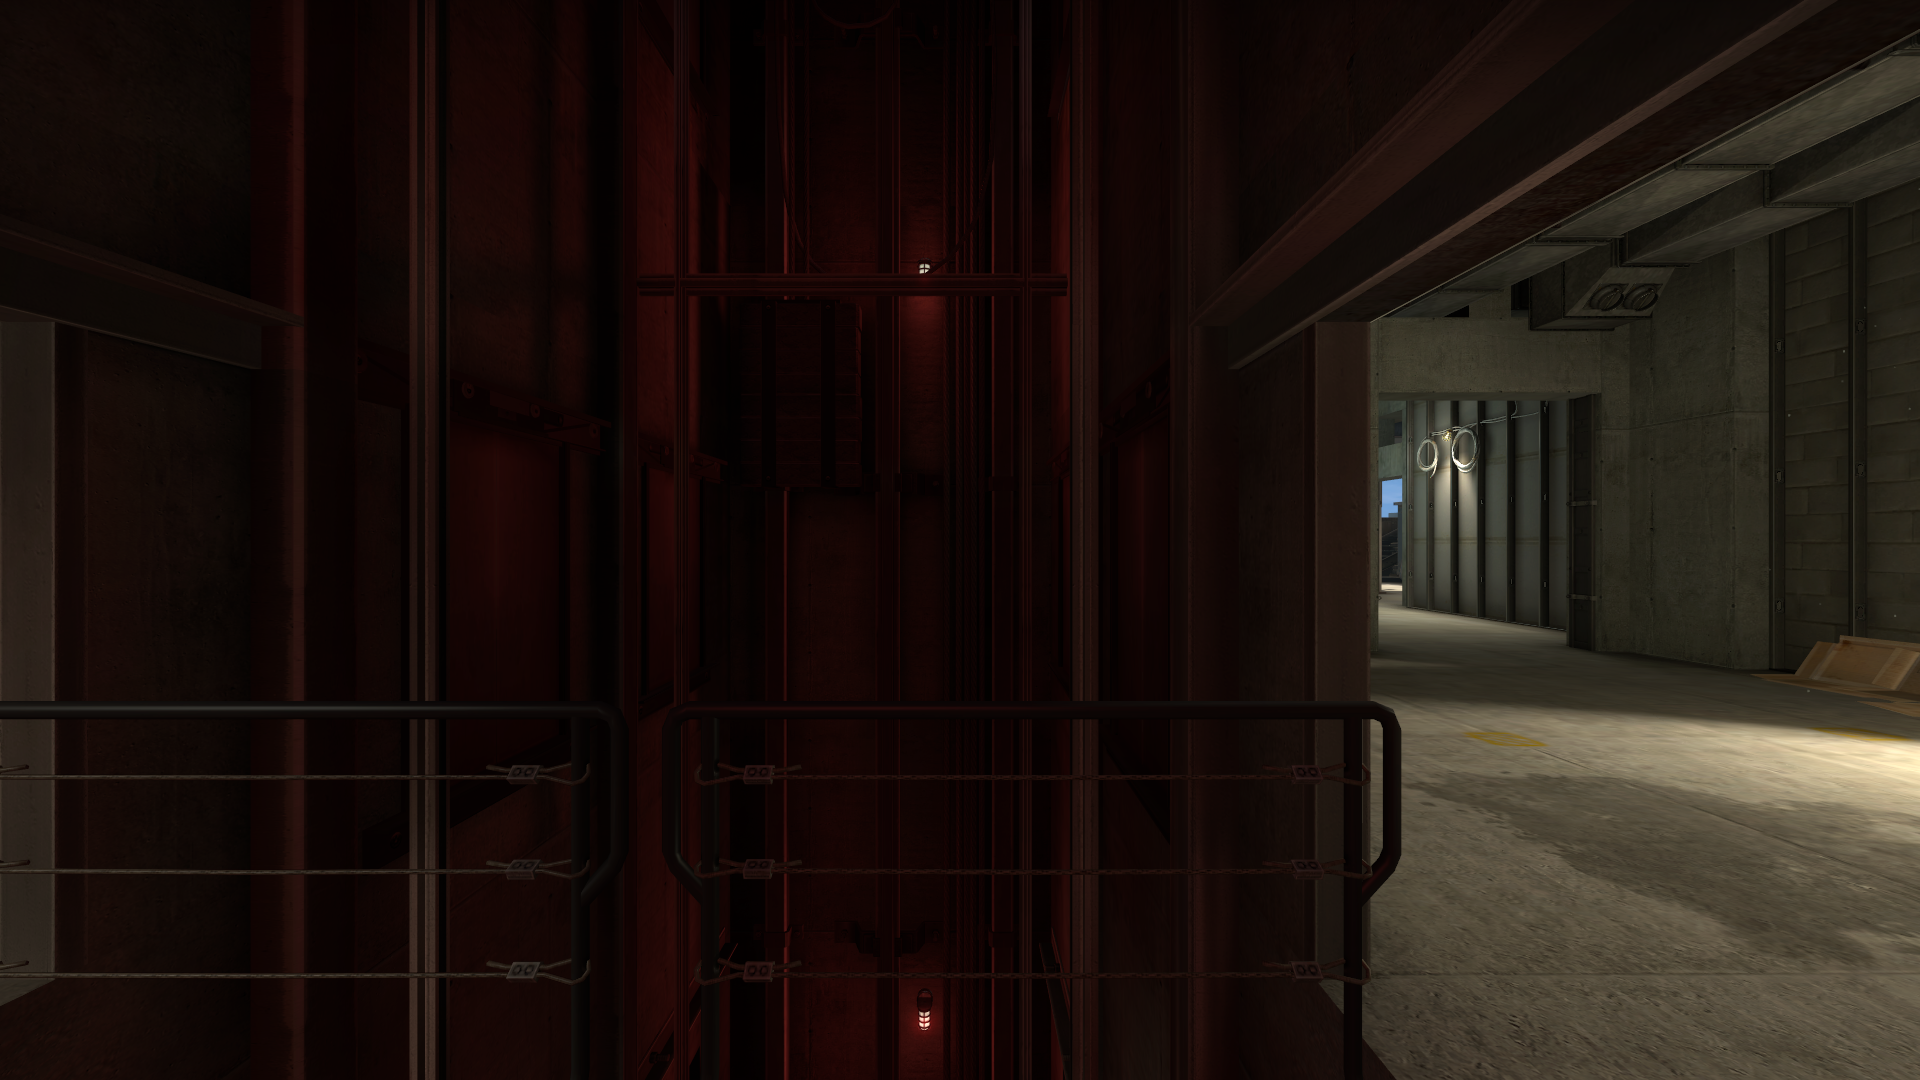
Map: de_vertigo